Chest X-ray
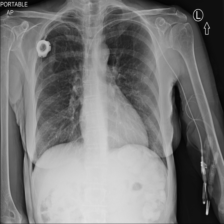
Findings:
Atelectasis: negative
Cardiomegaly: negative
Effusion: negative
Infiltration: negative
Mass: negative
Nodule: negative
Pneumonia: negative
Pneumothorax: negative
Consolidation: negative
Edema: negative
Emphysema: negative
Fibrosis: negative
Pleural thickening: negative
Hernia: negative